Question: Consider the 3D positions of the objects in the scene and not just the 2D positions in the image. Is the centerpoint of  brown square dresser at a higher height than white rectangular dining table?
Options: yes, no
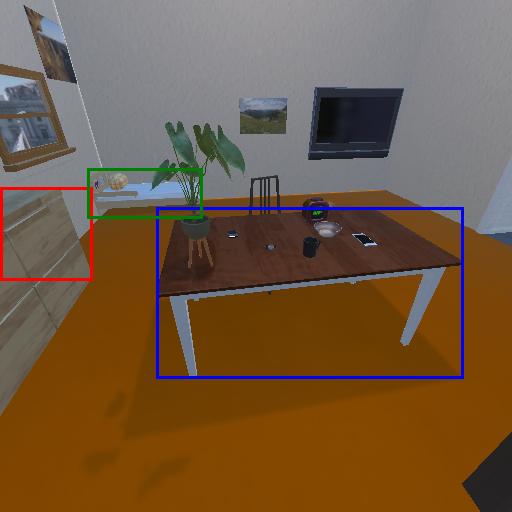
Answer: yes